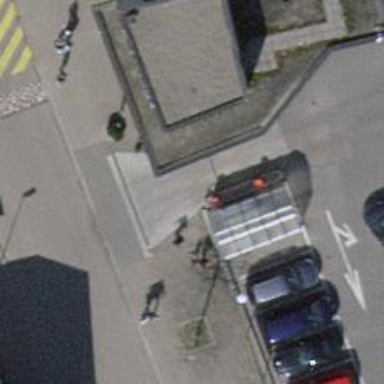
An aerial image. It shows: Lift gate barrier.